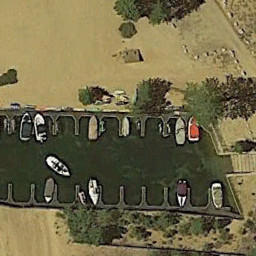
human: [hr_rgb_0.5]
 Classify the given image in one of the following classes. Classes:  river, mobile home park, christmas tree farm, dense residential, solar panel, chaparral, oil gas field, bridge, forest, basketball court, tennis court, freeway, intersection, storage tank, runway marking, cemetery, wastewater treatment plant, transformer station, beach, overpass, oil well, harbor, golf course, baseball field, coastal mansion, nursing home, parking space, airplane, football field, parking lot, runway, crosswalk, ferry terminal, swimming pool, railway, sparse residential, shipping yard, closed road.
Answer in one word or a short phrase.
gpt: ferry terminal